Interaction volume radius: 10 \u00c5
Interaction volume height: 20 \u00c5
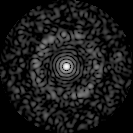
Disorder parameter: 0.8346